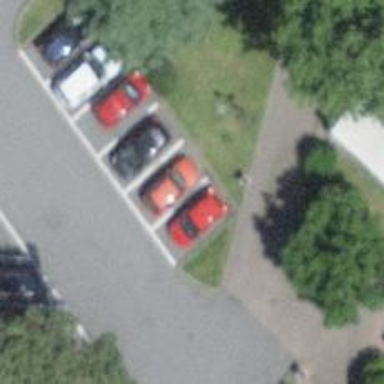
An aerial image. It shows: Parking area with surface.